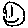
Label: smiley face